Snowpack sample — Snodgrass Mountain, Crested Butte, Colorado (2/4/25, 12:06 PM MST)
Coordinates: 38.923, -106.968
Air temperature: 35 °F
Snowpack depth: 80 cm
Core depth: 80 cm
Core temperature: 32 °F
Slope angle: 14°, slope face: 78°
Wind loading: low
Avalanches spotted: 0
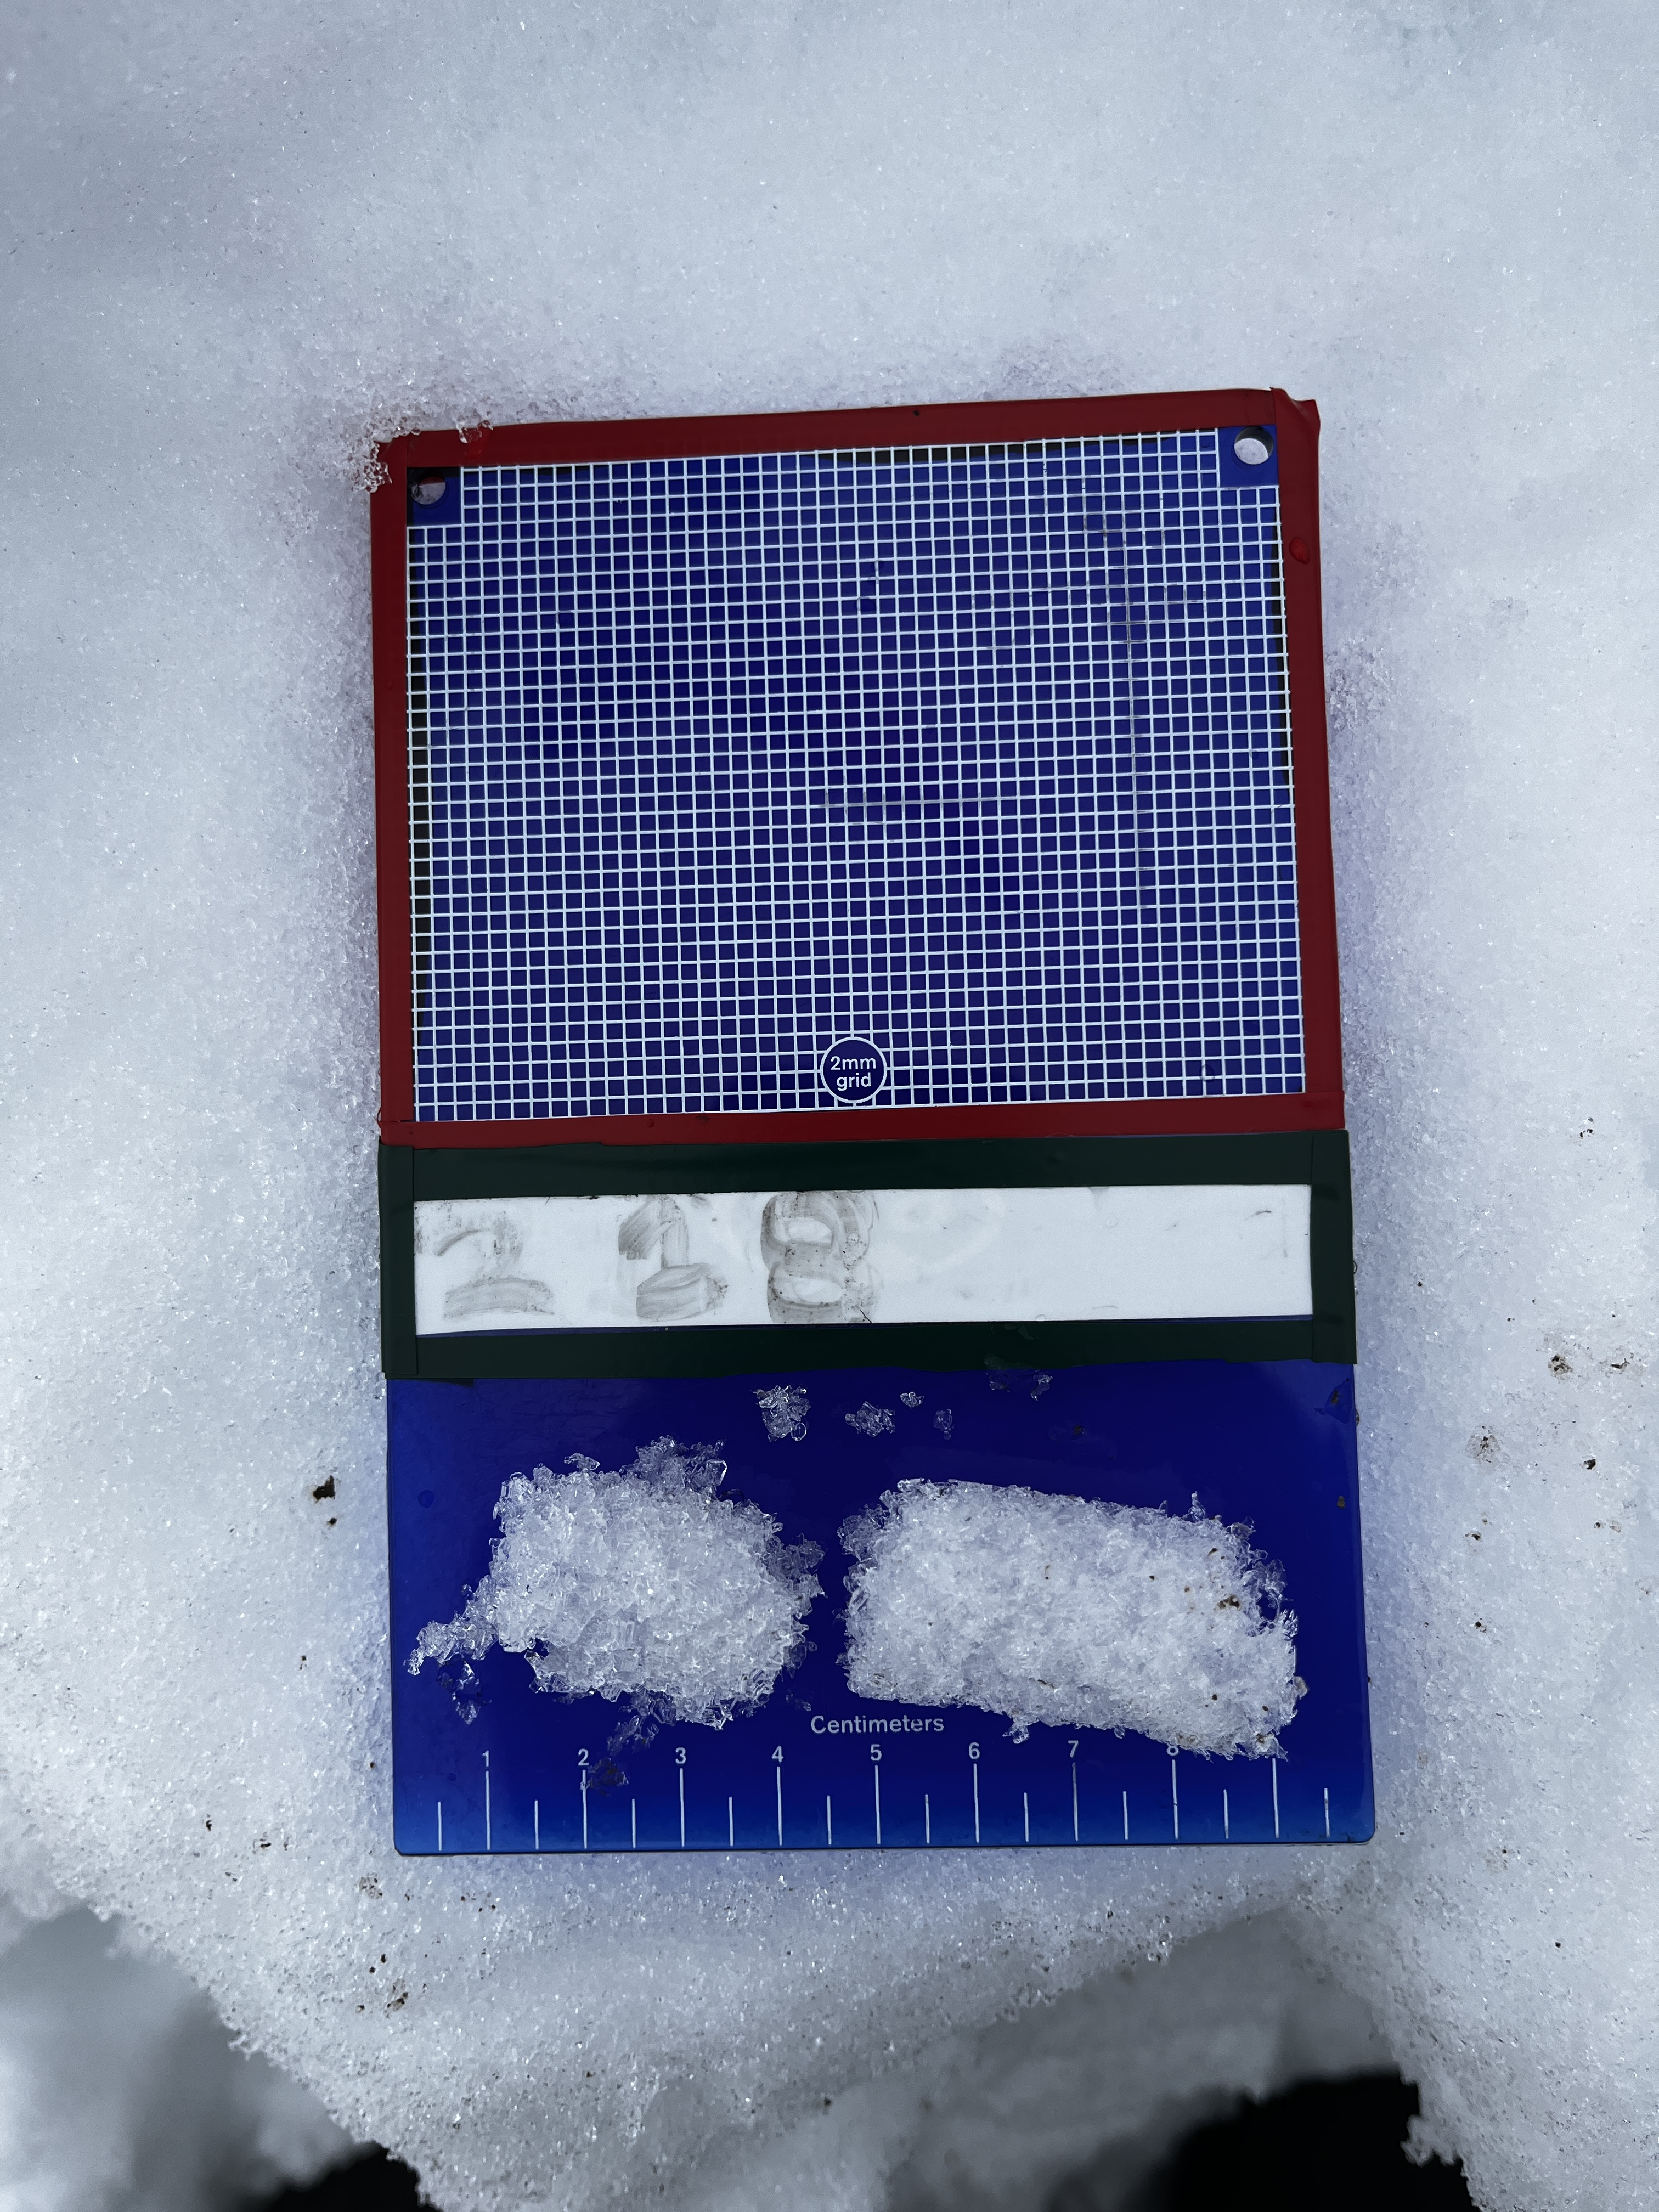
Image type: crystal_card
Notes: No avalanches nearby, unusually warm weather for the last month reported by residents, Collected 25 yards from treeline